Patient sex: M
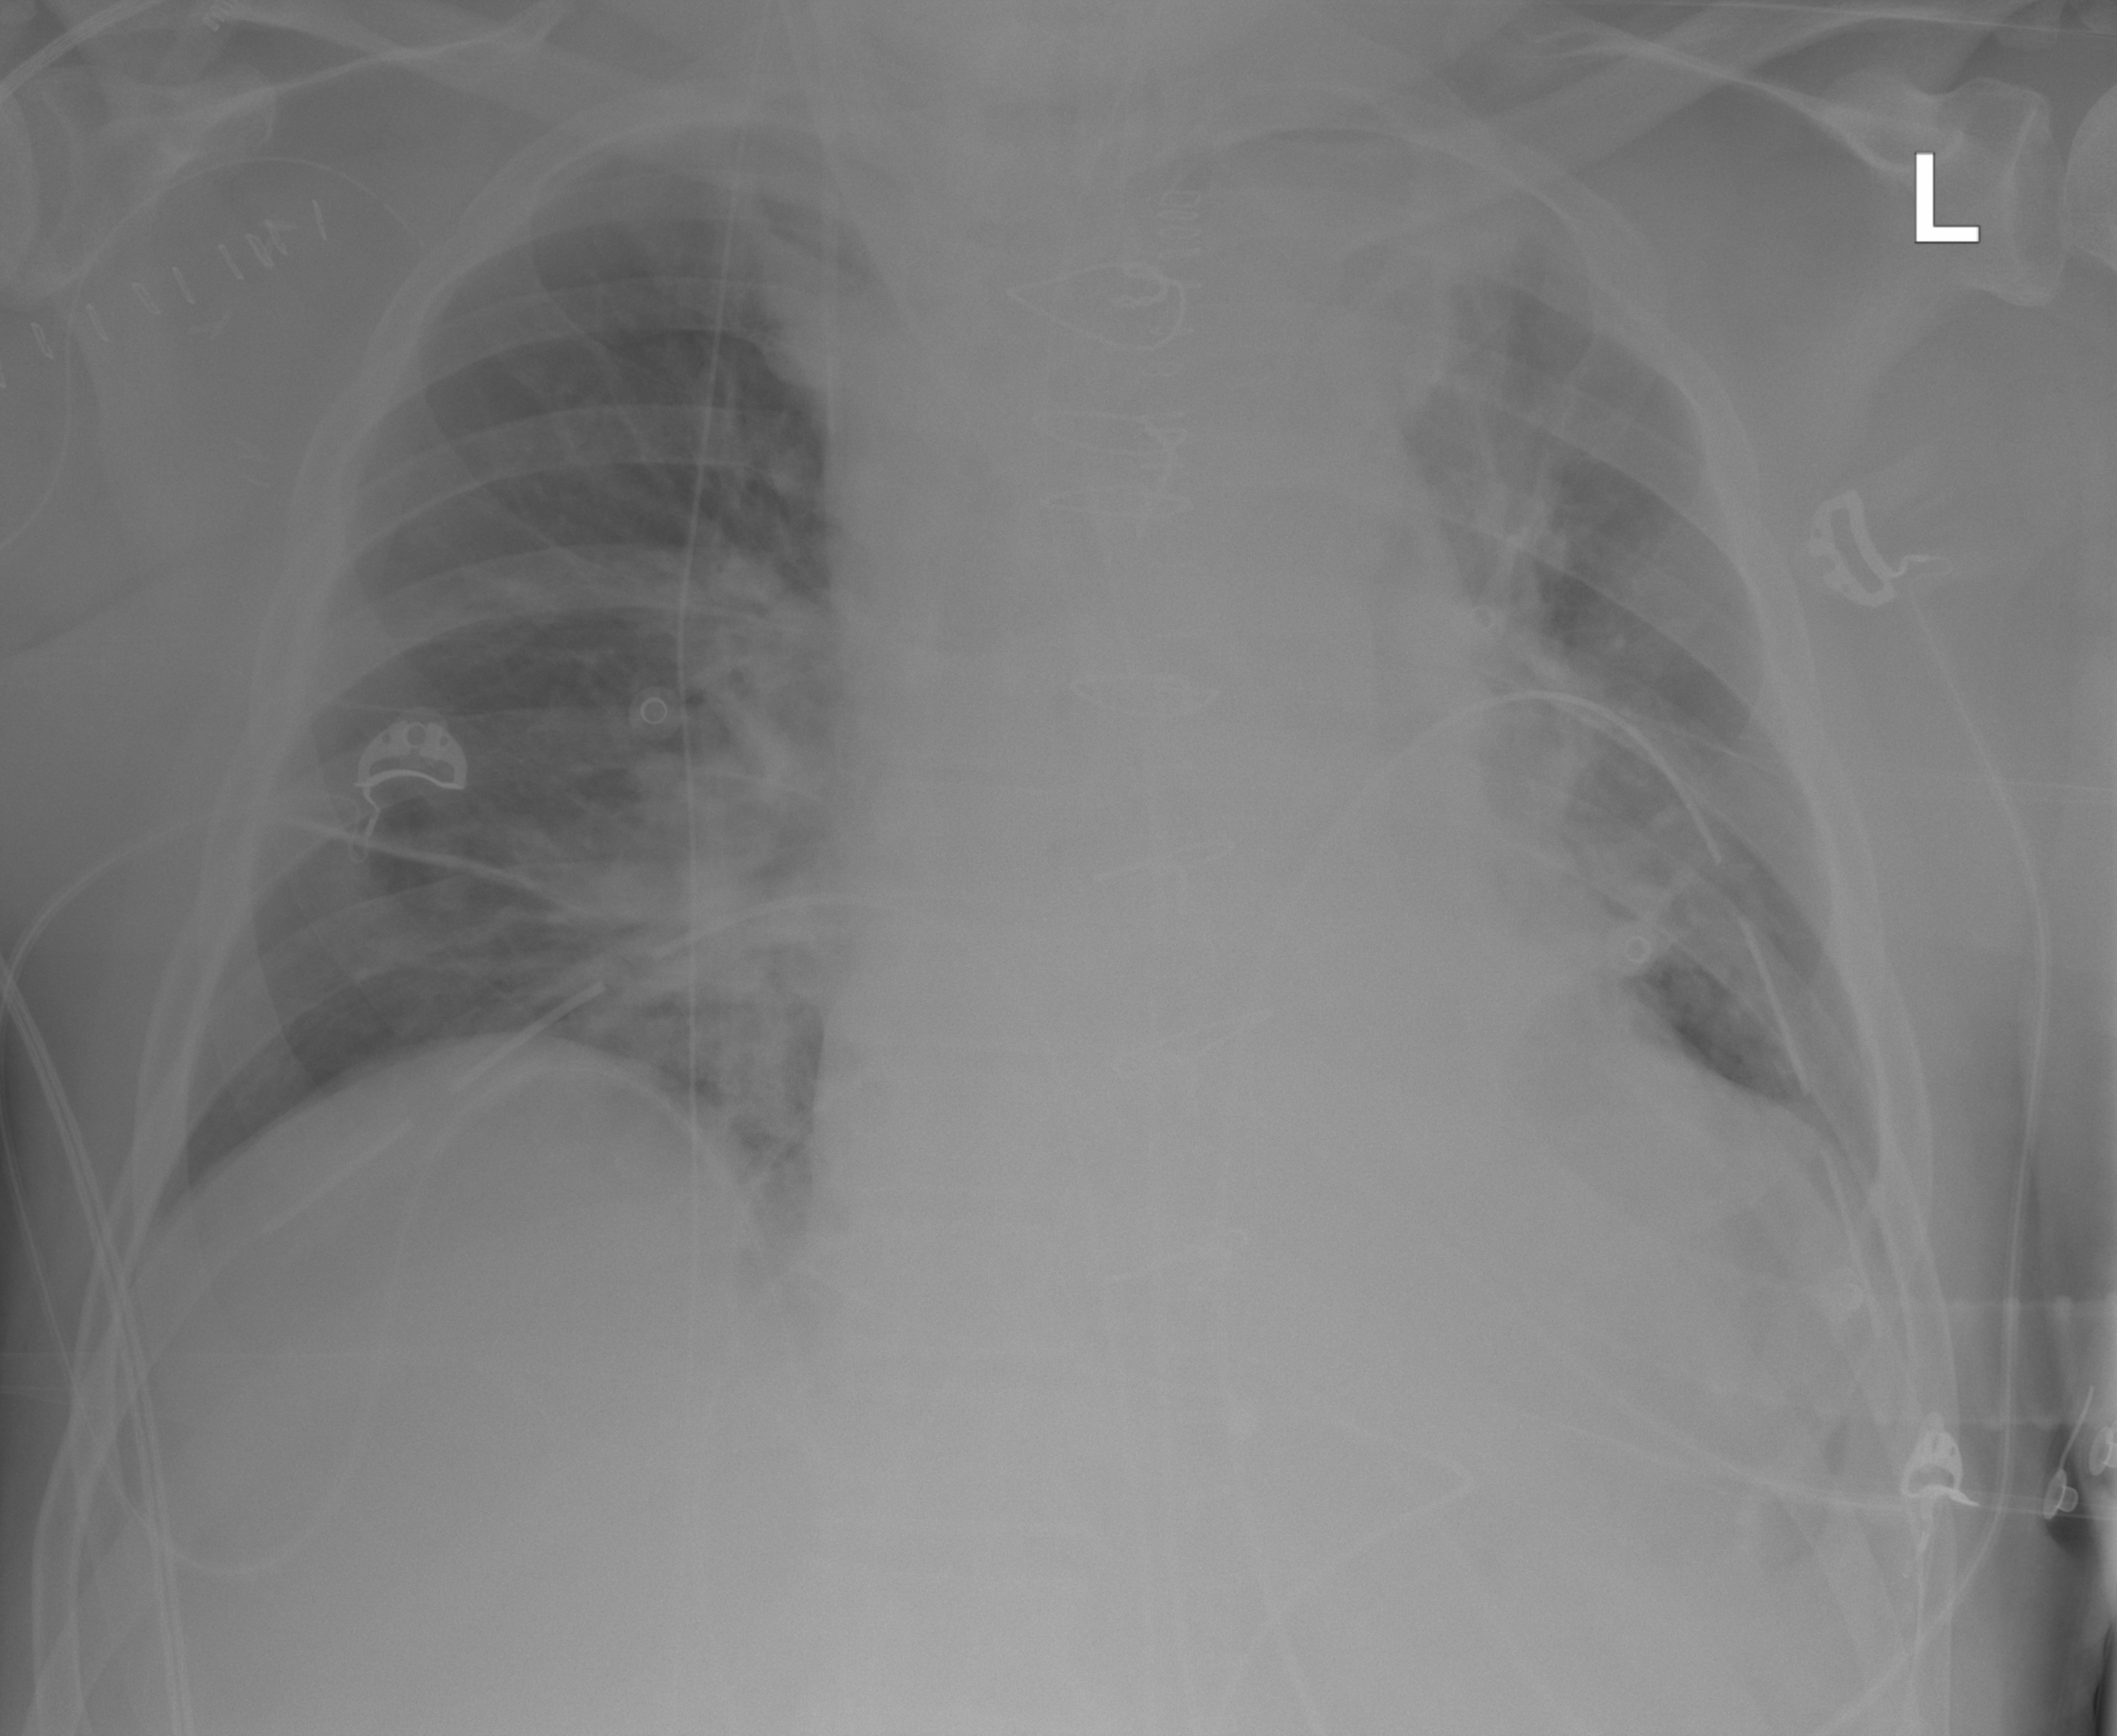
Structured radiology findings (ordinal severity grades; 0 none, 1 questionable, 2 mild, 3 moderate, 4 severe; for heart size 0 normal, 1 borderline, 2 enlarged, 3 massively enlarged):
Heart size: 2
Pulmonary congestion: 0
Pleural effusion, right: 0
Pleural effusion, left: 2
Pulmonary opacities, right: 2
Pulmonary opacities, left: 0
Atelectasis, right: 0
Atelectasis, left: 2